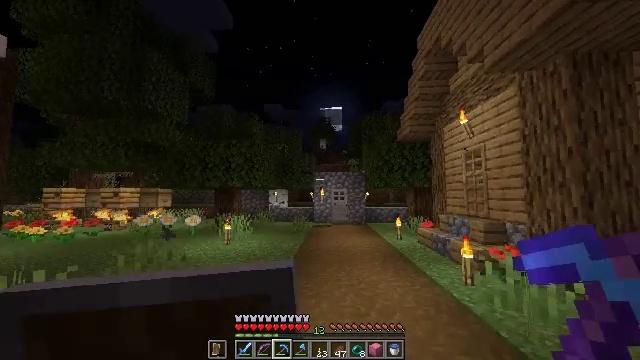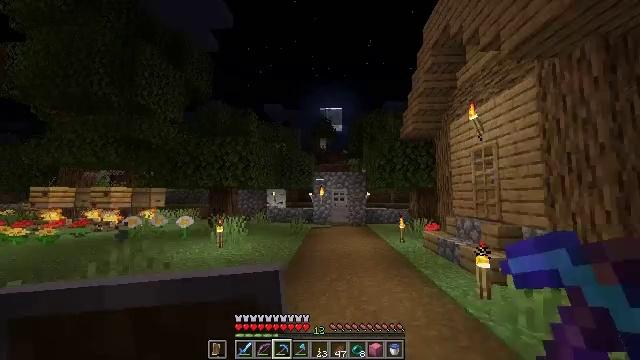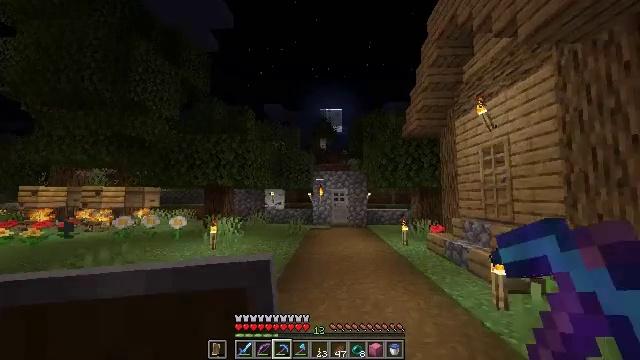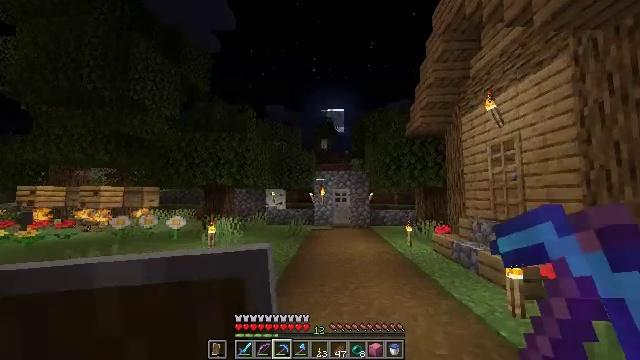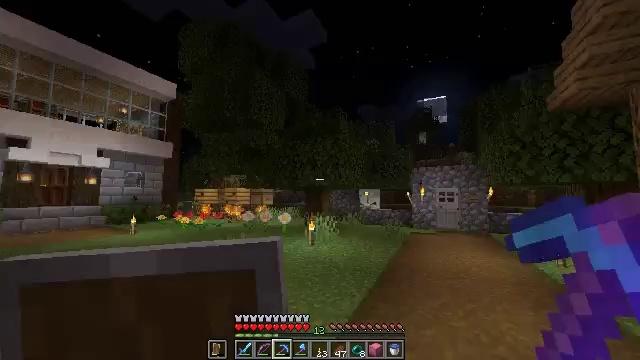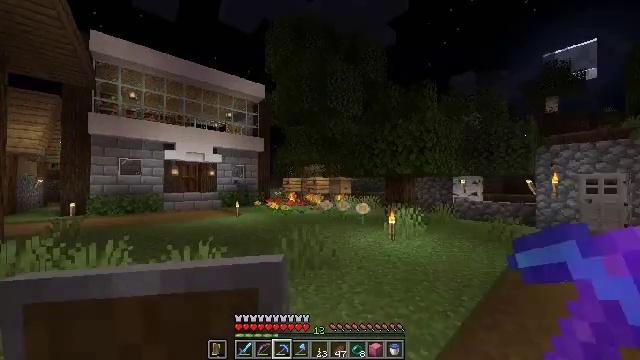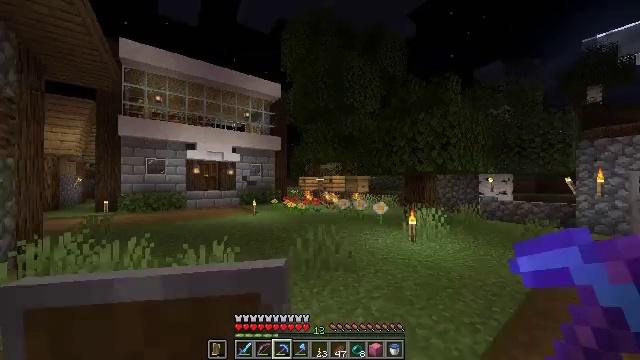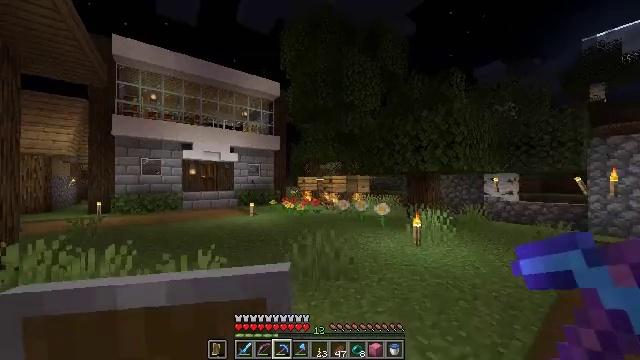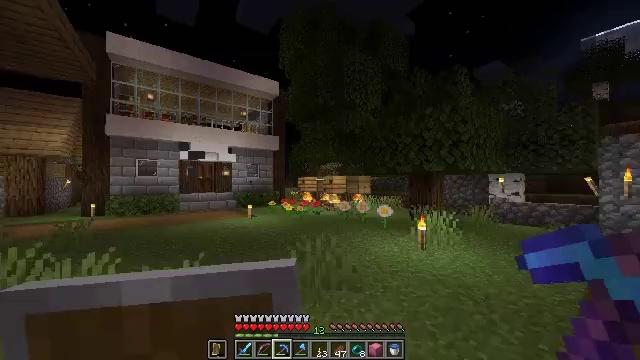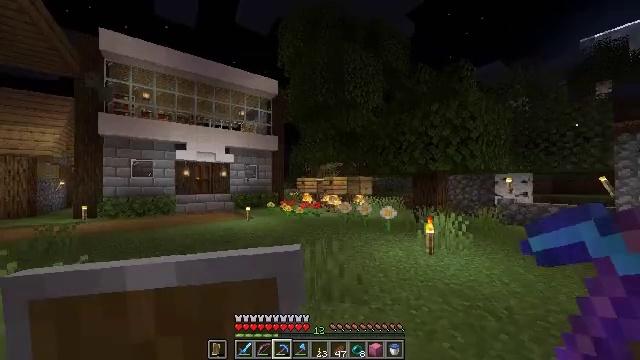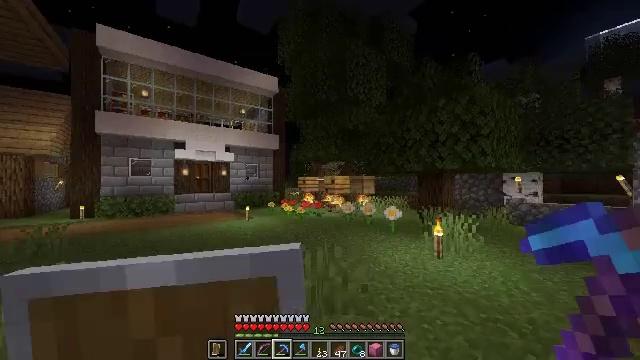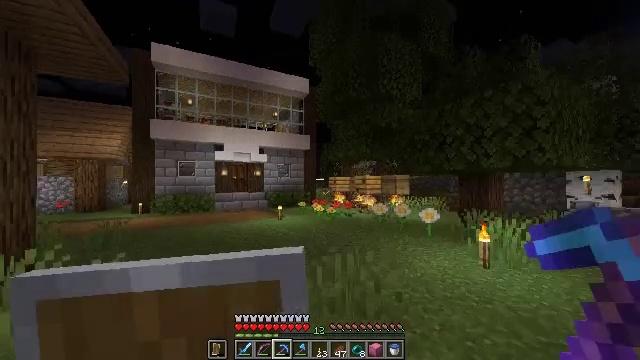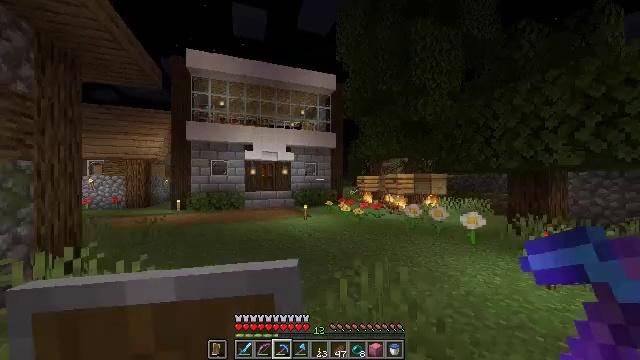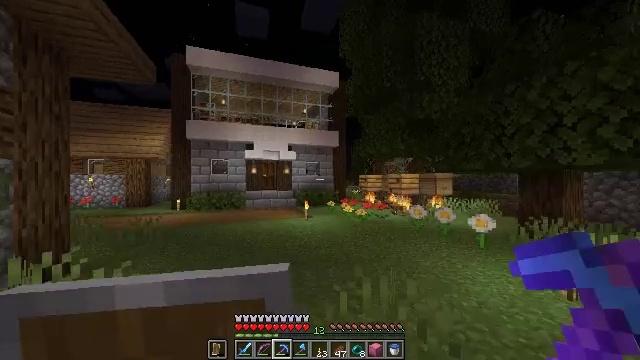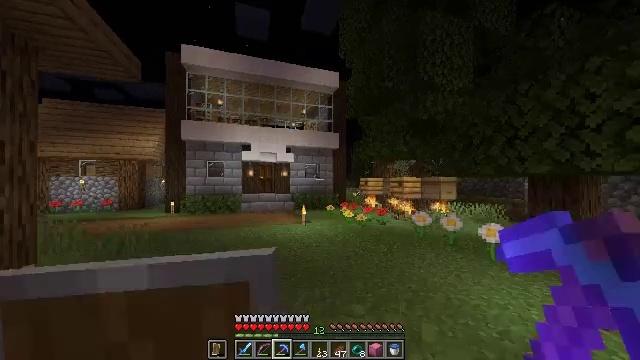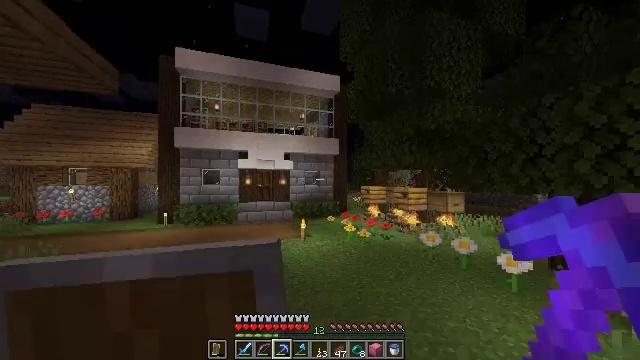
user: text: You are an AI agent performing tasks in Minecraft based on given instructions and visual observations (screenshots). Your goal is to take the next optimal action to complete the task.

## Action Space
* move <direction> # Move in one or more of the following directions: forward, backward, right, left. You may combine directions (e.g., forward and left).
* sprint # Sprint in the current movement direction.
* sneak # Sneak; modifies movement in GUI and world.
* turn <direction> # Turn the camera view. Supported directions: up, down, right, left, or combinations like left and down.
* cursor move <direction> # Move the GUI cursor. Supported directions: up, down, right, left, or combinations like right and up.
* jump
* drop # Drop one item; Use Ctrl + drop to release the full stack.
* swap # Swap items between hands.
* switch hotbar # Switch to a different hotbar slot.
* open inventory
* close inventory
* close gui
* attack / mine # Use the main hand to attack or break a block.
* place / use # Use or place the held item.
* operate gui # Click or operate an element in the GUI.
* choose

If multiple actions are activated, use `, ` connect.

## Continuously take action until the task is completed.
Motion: motion action
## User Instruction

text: Retrieve nether wart from the ground.
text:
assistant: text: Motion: move forward
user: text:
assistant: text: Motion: move forward
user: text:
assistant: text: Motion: move forward
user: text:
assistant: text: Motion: move forward, turn left
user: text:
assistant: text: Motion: move forward, sprint, turn left and down
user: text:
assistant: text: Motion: move forward, sprint, turn left
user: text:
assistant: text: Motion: move forward
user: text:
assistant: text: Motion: move forward
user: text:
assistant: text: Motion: move forward
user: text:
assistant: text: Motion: move forward
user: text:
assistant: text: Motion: move forward, turn left
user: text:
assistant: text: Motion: move forward, turn left
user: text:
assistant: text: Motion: move forward
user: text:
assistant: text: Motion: move forward, jump
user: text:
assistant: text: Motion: move forward, jump
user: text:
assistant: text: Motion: move forward, jump
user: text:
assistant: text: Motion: move forward
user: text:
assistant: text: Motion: move forward
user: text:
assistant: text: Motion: move forward
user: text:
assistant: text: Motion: move forward
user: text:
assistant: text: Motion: move forward
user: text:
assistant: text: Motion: move forward
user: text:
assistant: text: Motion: move forward
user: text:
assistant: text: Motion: move forward
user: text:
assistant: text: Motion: move forward, turn right and down
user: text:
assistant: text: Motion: move forward and move left, turn right
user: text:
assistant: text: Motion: move forward and move left
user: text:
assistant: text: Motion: move forward and move left
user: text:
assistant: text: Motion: move forward and move left
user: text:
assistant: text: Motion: move forward and move left